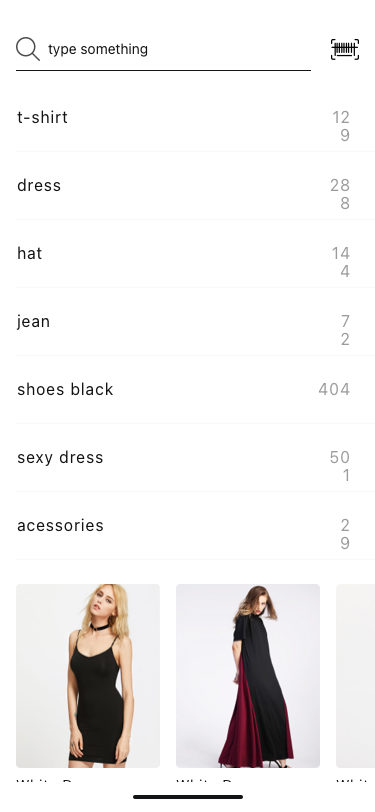
Text in this UI design:
t-shirt
129
shoes black
404
hat
144
acessories
29
dress
288
sexy dress
501
jean
72
White Dressrosa
$99.69
White Dressrosa
$99.69
White Dressrosa
$99.69
type something